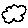
Label: cloud